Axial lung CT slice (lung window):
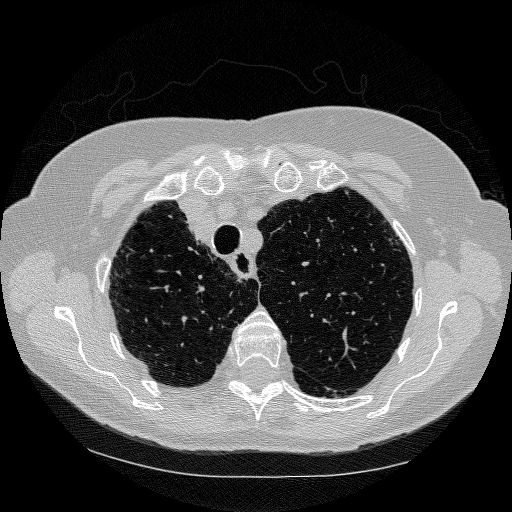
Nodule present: no